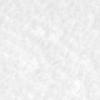
Label: no_change